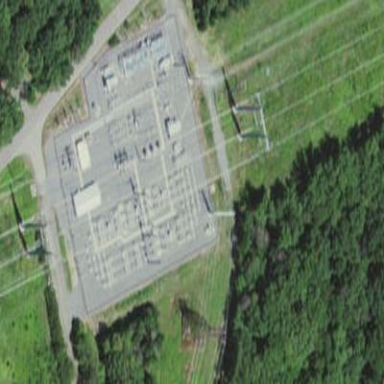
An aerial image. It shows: Power substation enclosed by fence.